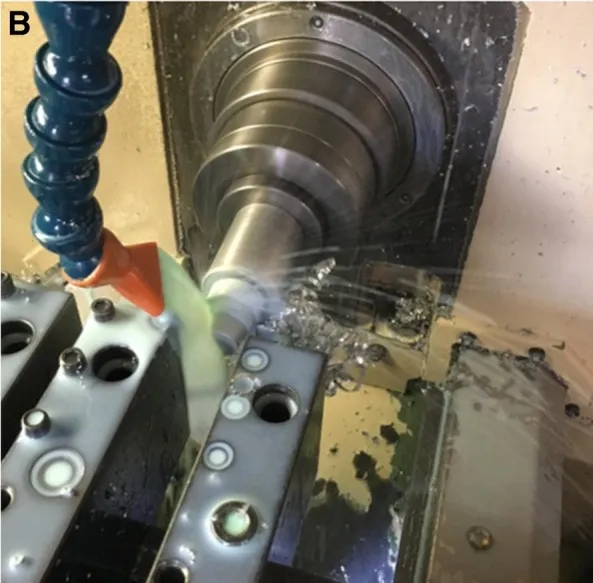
With a curving machine Workers are required to pour cutting oil on the material while cutting, as in (b), but our patient failed to do so, suggesting he might have inhaled a larger amount of aluminum-containing fumes than other worker in this occupation.
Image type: medical_photograph (other_medical_photograph)